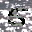
Label: 5